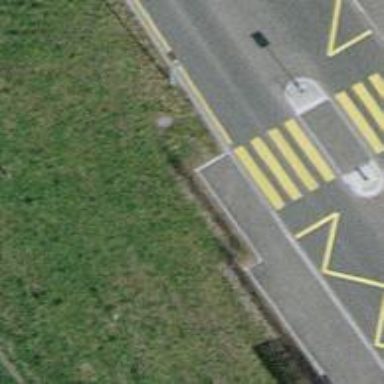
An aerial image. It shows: Kerb barrier.